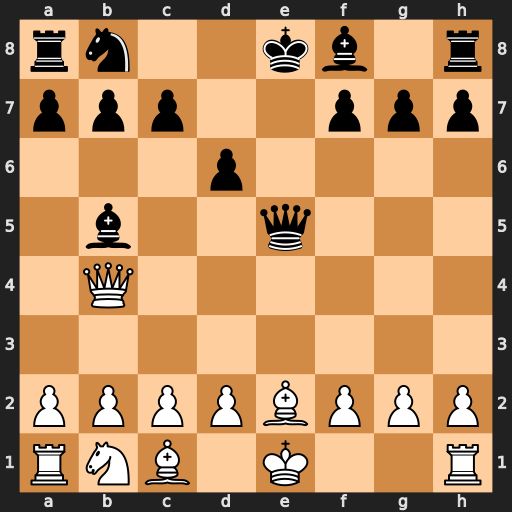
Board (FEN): rn2kb1r/ppp2ppp/3p4/1b2q3/1Q6/8/PPPPBPPP/RNB1K2R
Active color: w
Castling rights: KQkq
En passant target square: -
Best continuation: Qxb5+ Qxb5 Bxb5+